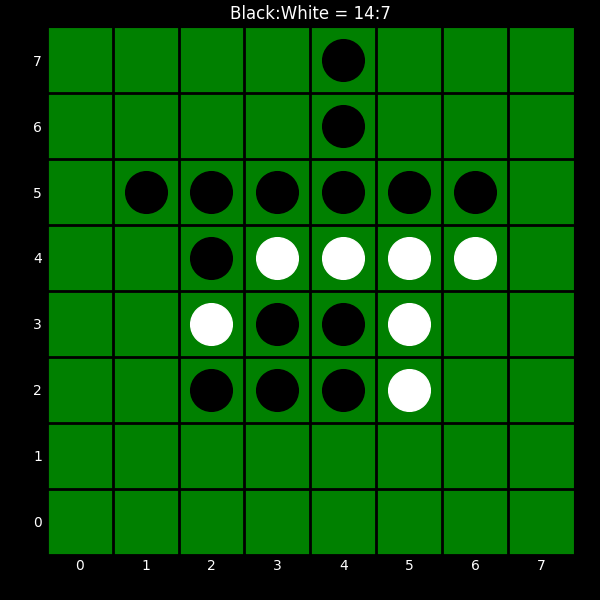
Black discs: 14
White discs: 7